Brain MRI, t1w sequence, axial 2D slice.
Patient: age 27, sex F, weight 90 kg, height 1.9 m
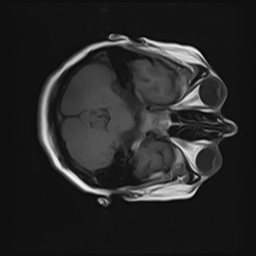